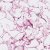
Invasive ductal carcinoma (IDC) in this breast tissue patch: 0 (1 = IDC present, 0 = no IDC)